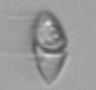
Label: Gyrodinium